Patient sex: F
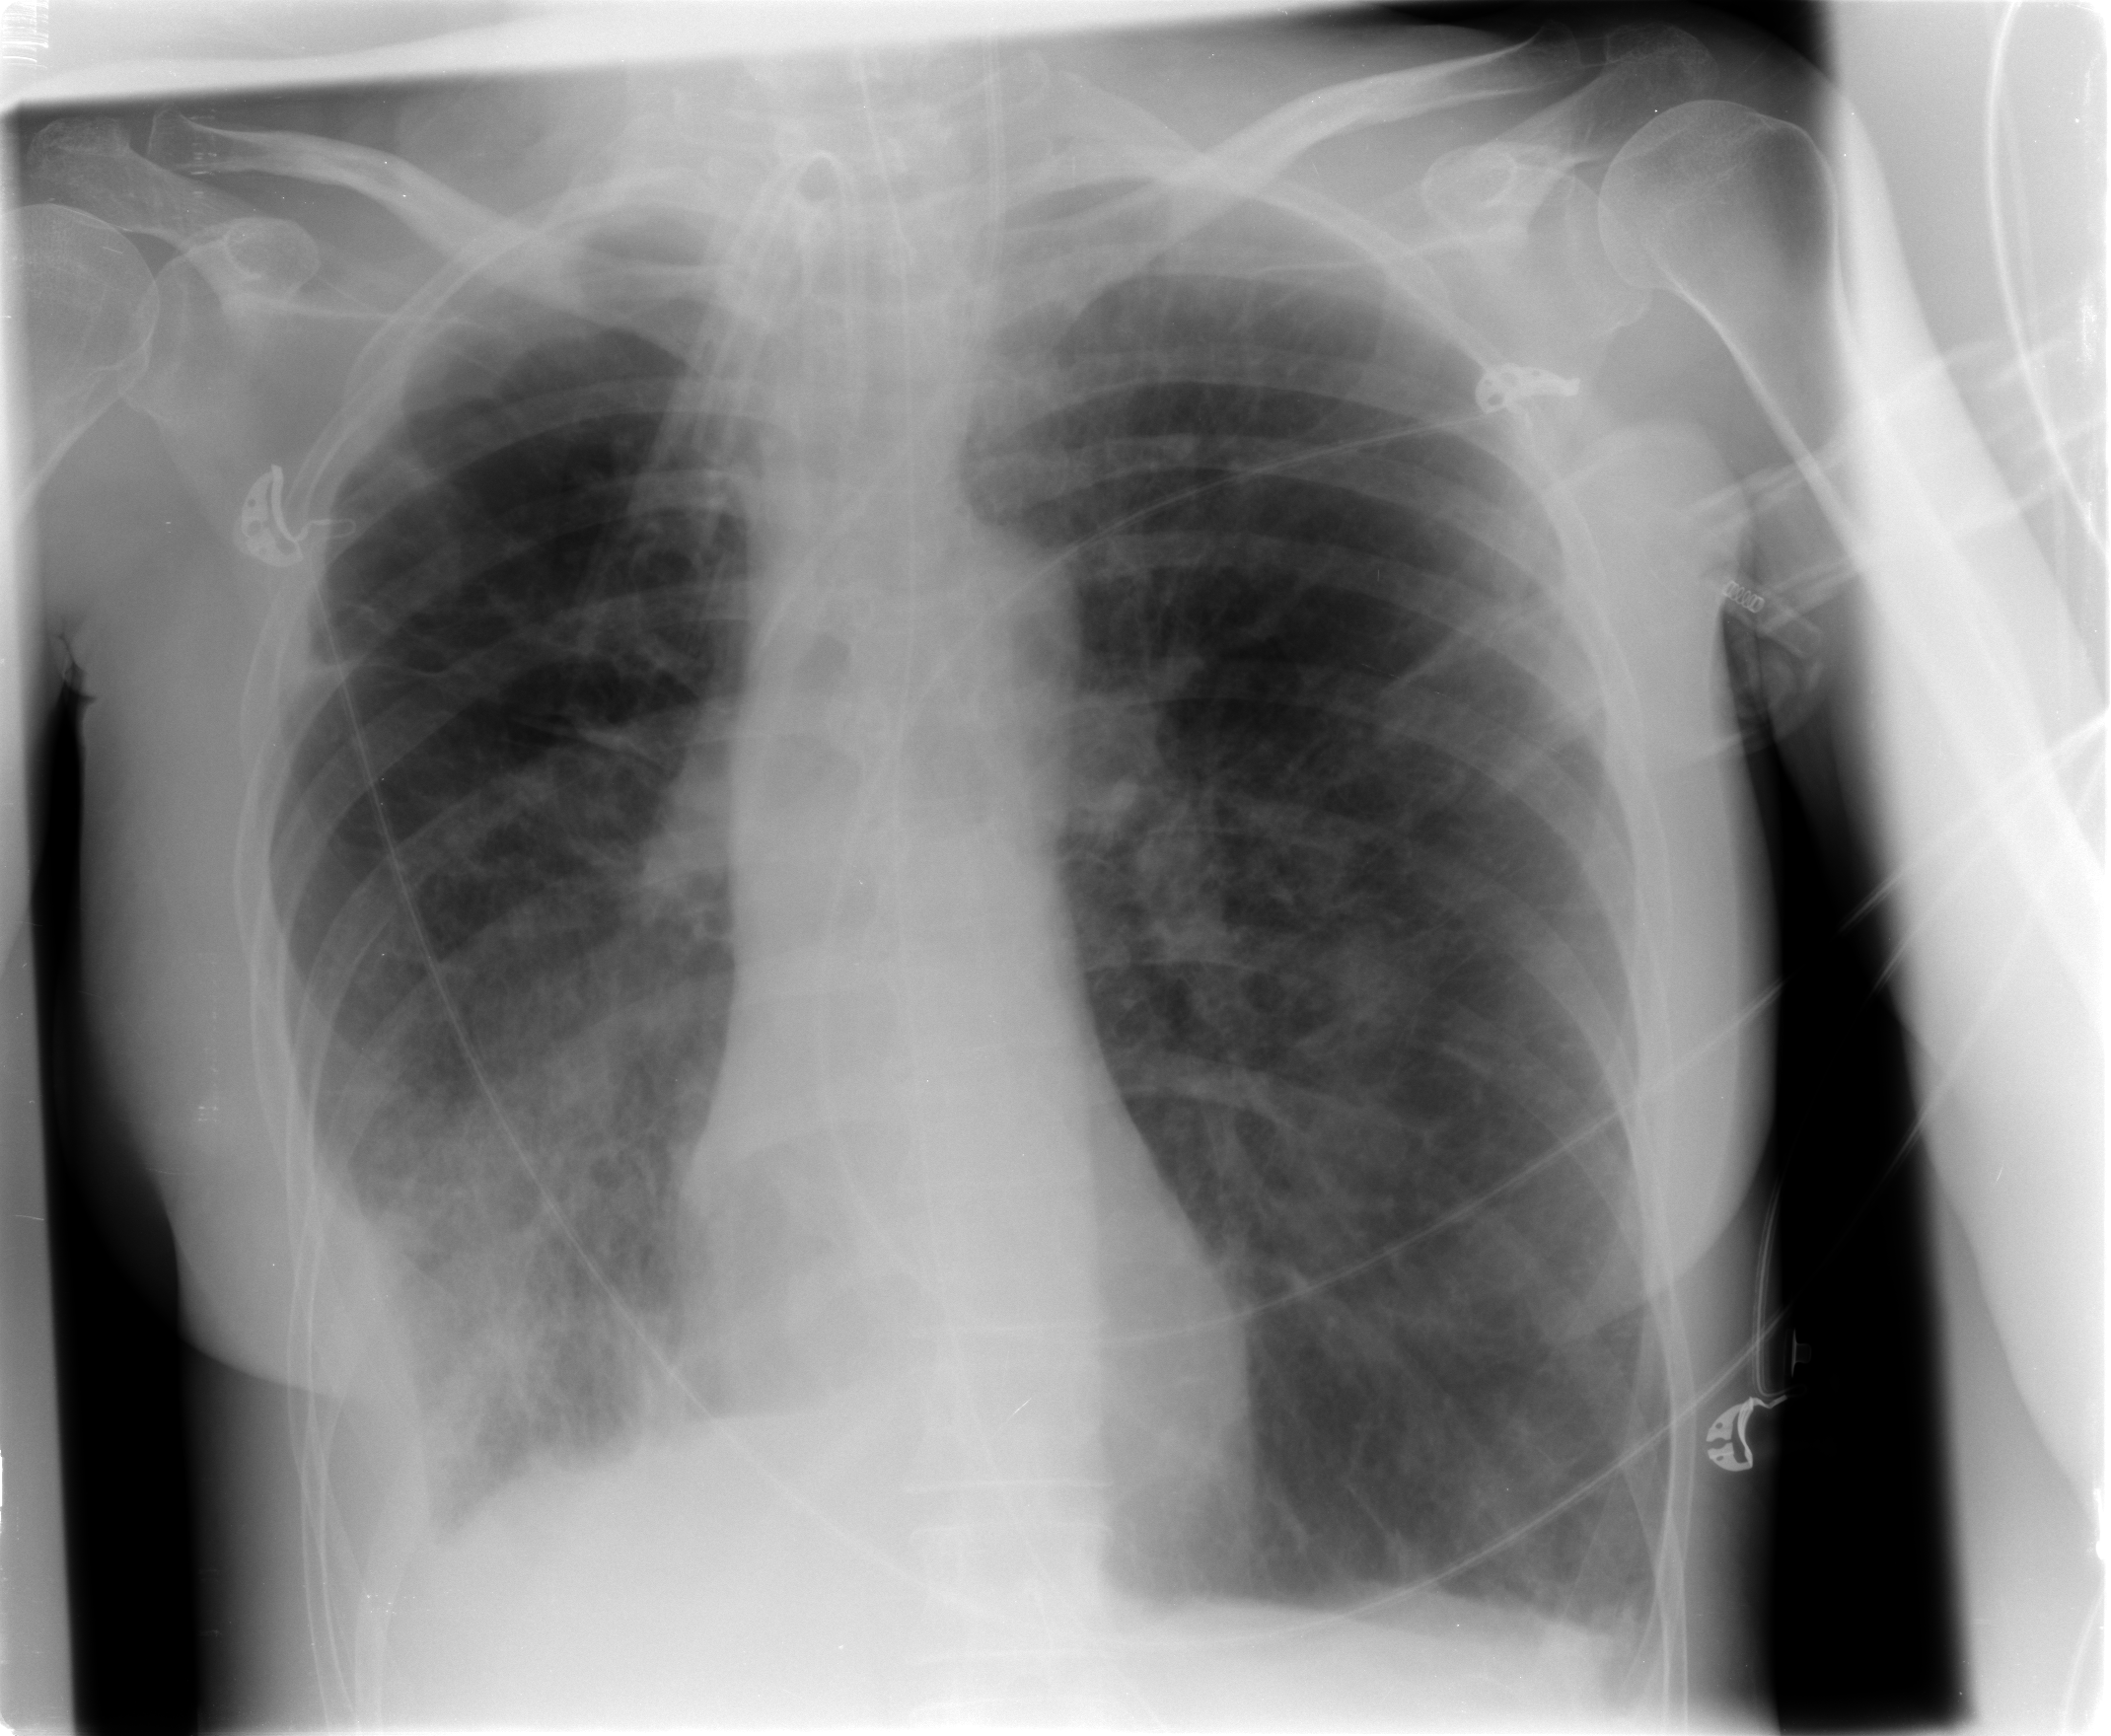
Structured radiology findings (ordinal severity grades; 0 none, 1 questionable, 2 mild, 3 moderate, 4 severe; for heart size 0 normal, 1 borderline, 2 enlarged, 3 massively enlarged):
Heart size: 0
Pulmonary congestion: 2
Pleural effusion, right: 2
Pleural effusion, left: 1
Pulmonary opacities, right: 0
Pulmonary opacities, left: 0
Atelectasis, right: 2
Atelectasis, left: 2